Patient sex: M
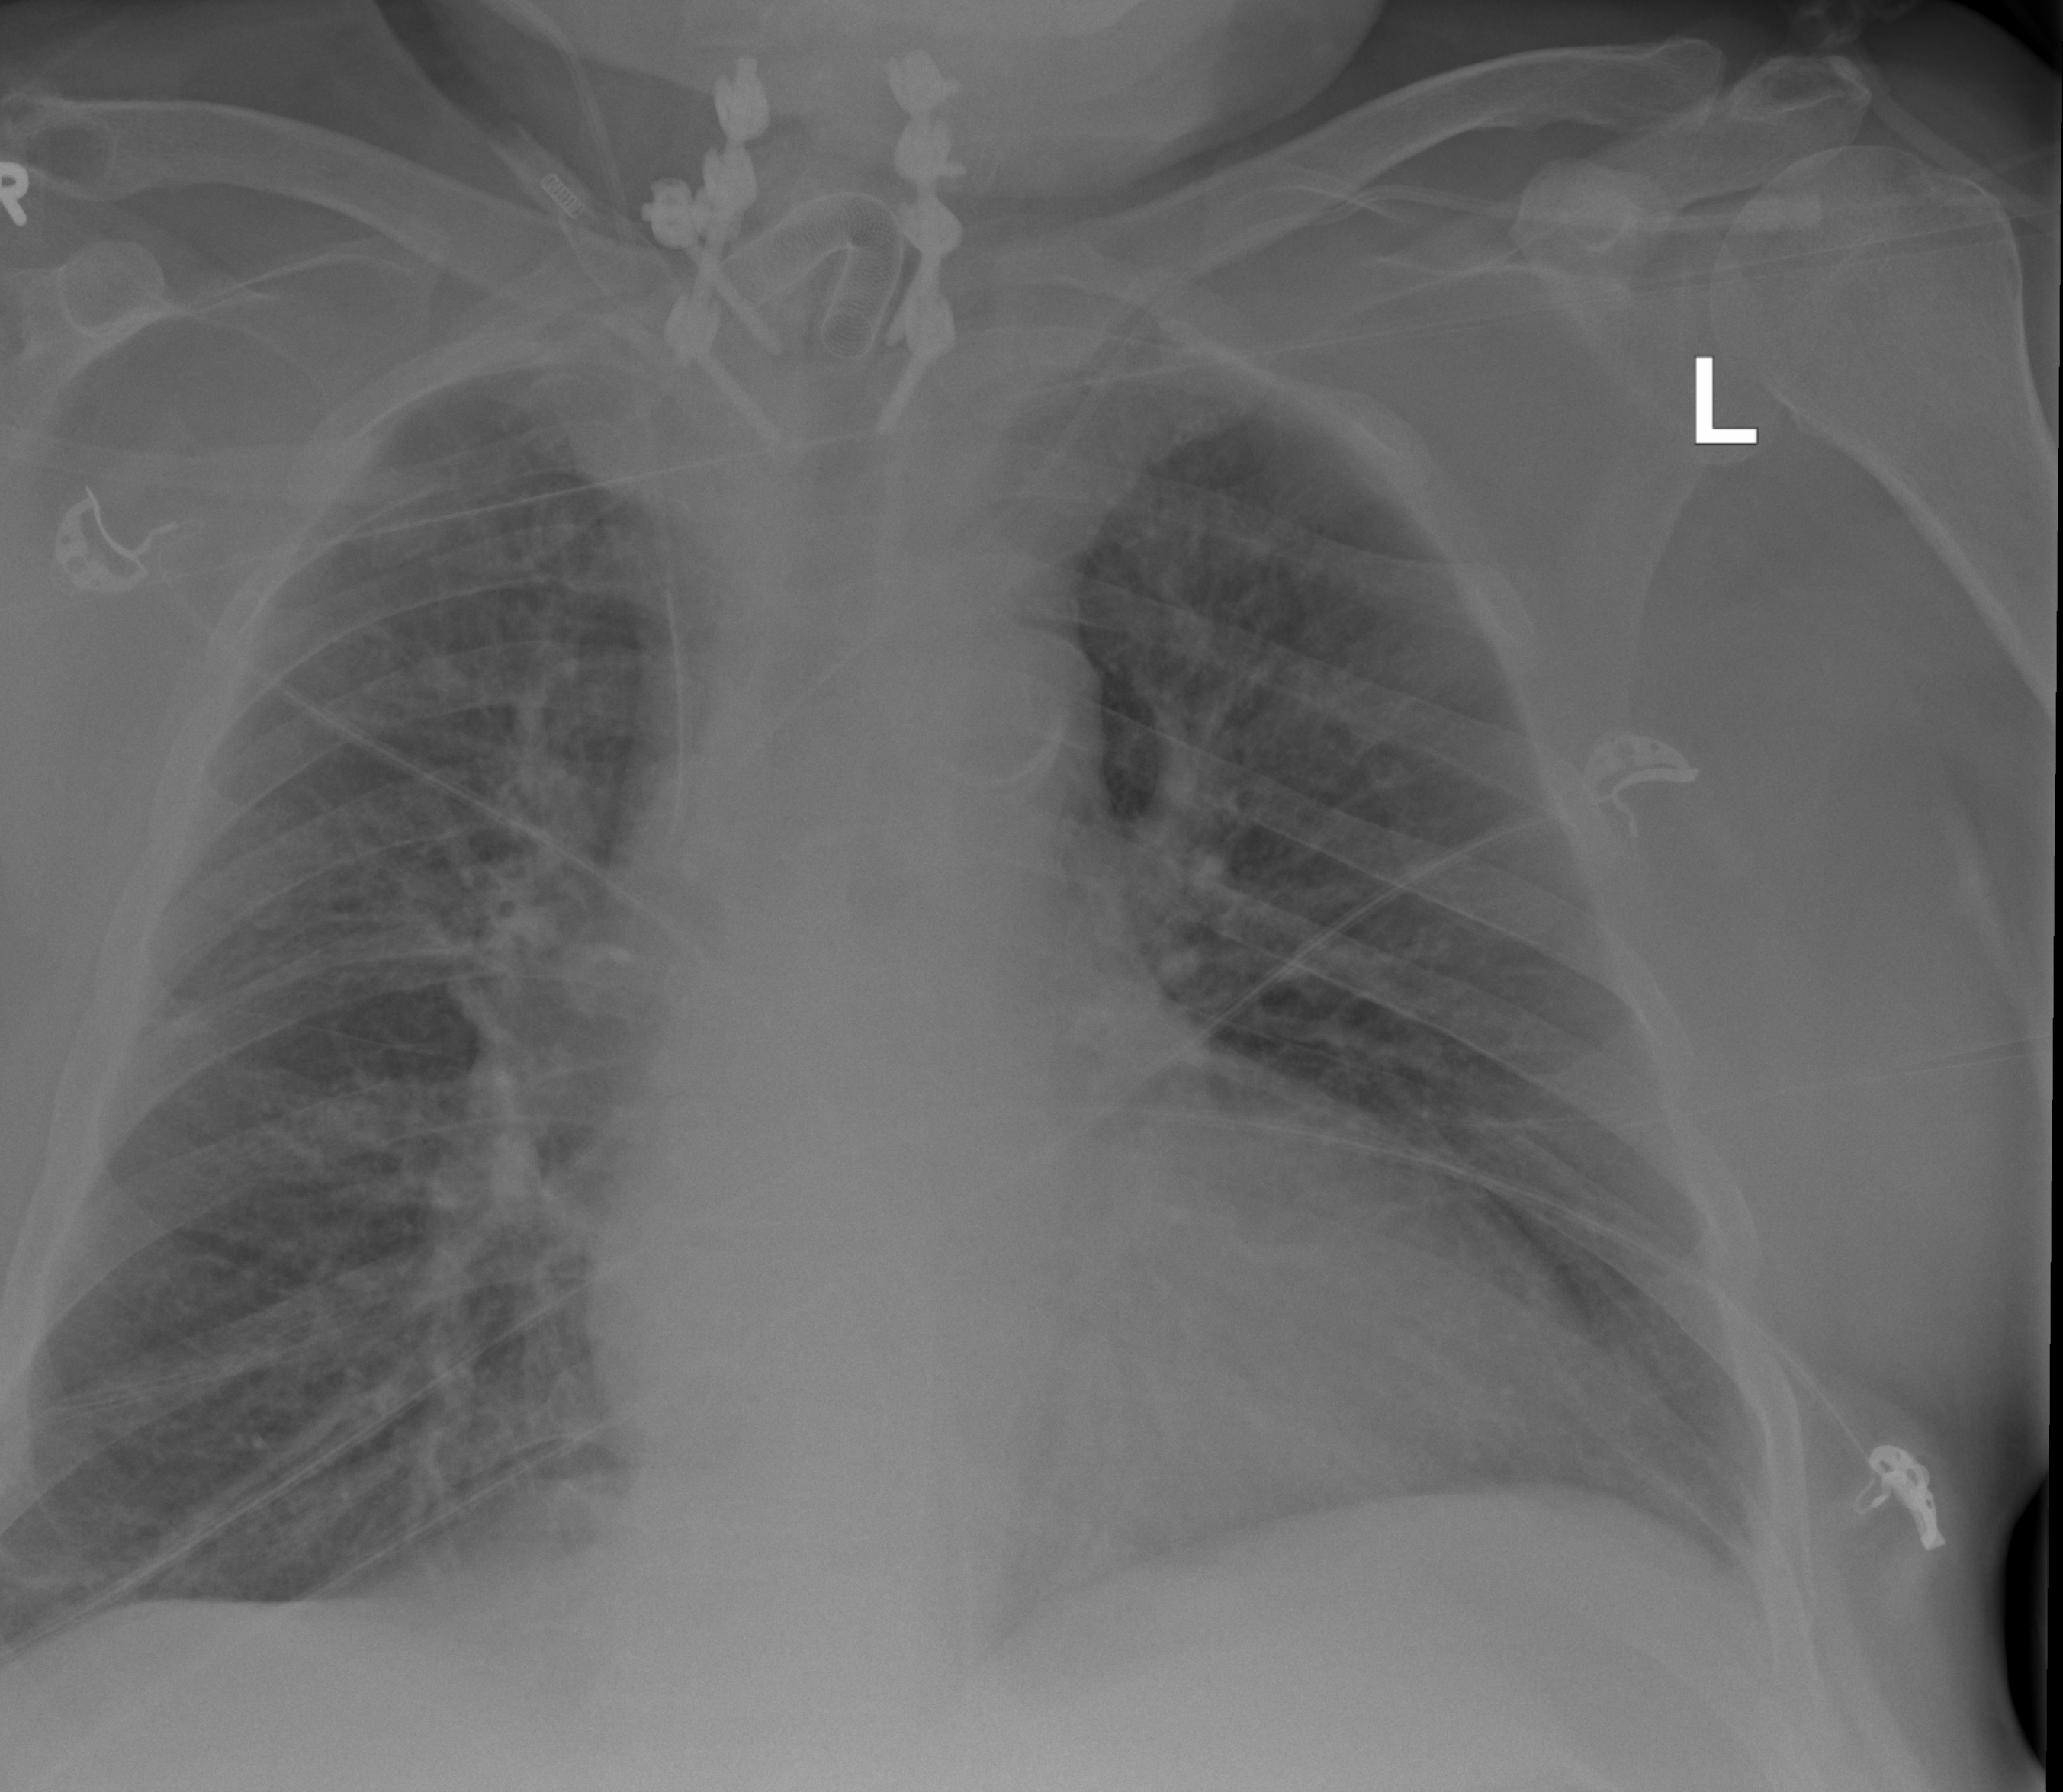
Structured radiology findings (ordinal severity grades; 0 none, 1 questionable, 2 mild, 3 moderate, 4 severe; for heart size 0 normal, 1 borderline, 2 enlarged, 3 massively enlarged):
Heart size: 1
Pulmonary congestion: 2
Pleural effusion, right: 0
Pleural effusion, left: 1
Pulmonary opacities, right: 1
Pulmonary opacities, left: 1
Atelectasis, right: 2
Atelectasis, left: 2